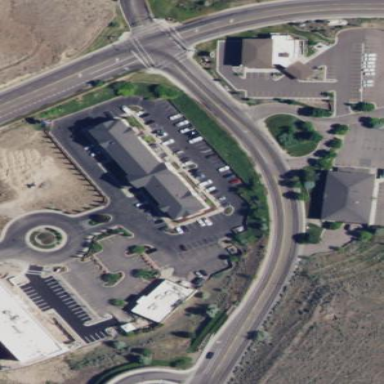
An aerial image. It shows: Hotel building.